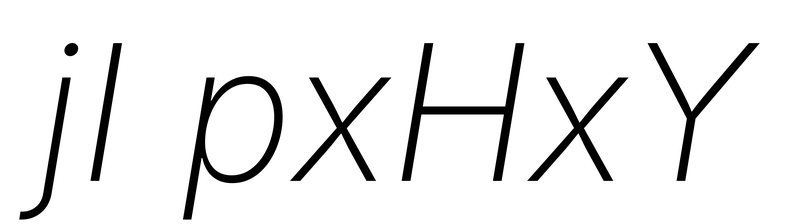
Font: Inter-Italic_ExtraLight_Italic